Question: I need to print a BMP file to USB printer using commands.
C++ signature is
'''
USB_API BOOL Usb_WritePort(BOOL bUseBulkEndp, LPCVOID lpBuffer, DWORD dwNumberOfBytesToWrite,
LPDWORD lpNumberOfBytesWritten, LPOVERLAPPED lpOverlapped);
'''
This is my C# signature
'''
[DllImport("usbRtb.dll", CallingConvention = CallingConvention.Cdecl)]
public static extern Boolean Usb_WritePort(bool bUseBulkEndp, IntPtr lpBuffer, UInt32 nNumberOfBytesToWrite,
out UInt32 lpNumberOfBytesWritten, [In] ref NativeOverlapped lpOverlapped);
'''
I tried
'''
update = Usb_UpdateConnection(0, ref out1, ref out2);
char[] files = System.Text.Encoding.ASCII.GetString(File.ReadAllBytes(@"D:\mailman.BMP")).ToCharArray();
update = Usb_UpdateConnection(0, ref out1, ref out2);
byte[] pr = Encoding.BigEndianUnicode.GetBytes(files);
intpt = Marshal.StringToCoTaskMemAnsi("BMP" + ASCIIEncoding.ASCII.GetString(pr));
count = (UInt32)pr.Count() + 4;
var read = Usb_WritePort(true, intpt, count, out written, ref natOverlap0);
'''
Attaching printer manual BMP image print command section:
C++ SDK Documentation:
Syntax:
'''
BOOL Usb_WritePort (BOOL bUseBulkEndp,
LPCVOID lpBuffer,
DWORD dwNumberOfBytesToWrite,
LPDWORD lpNumberOfBytesWritten,
LPOVERLAPPED lpOverlapped);
'''
Writes data to the currently selected device over the specified output endpoint.
Connection needs to have first been established with Usb_UpdateConnection() API.
Operation is similar to using WriteFile() in both synchronous and asynchronous modes with overlapped structure.
Set parameter to TRUE to write data over BULK OUT endpoint, to FALSE to write over INTERRUPT OUT endpoint
Pointer to the buffer that contains the data to write to the device.
Number of bytes to write to the device. This number must be less than or equal to the size, in bytes, of data buffer
Pointer to the variable that receives the number of bytes effectively written to the device.
Optional pointer to an OVERLAPPED structure, which is used for asynchronous operations. If this parameter is specified, Usb_WritePort immediately returns, and the event is signaled when the operation is complete.
TRUE if write operation succeeds, FALSE otherwise. If FALSE, user may call GetLastError() to get additional information
Printer prints nothing.
Please help me to solve this.
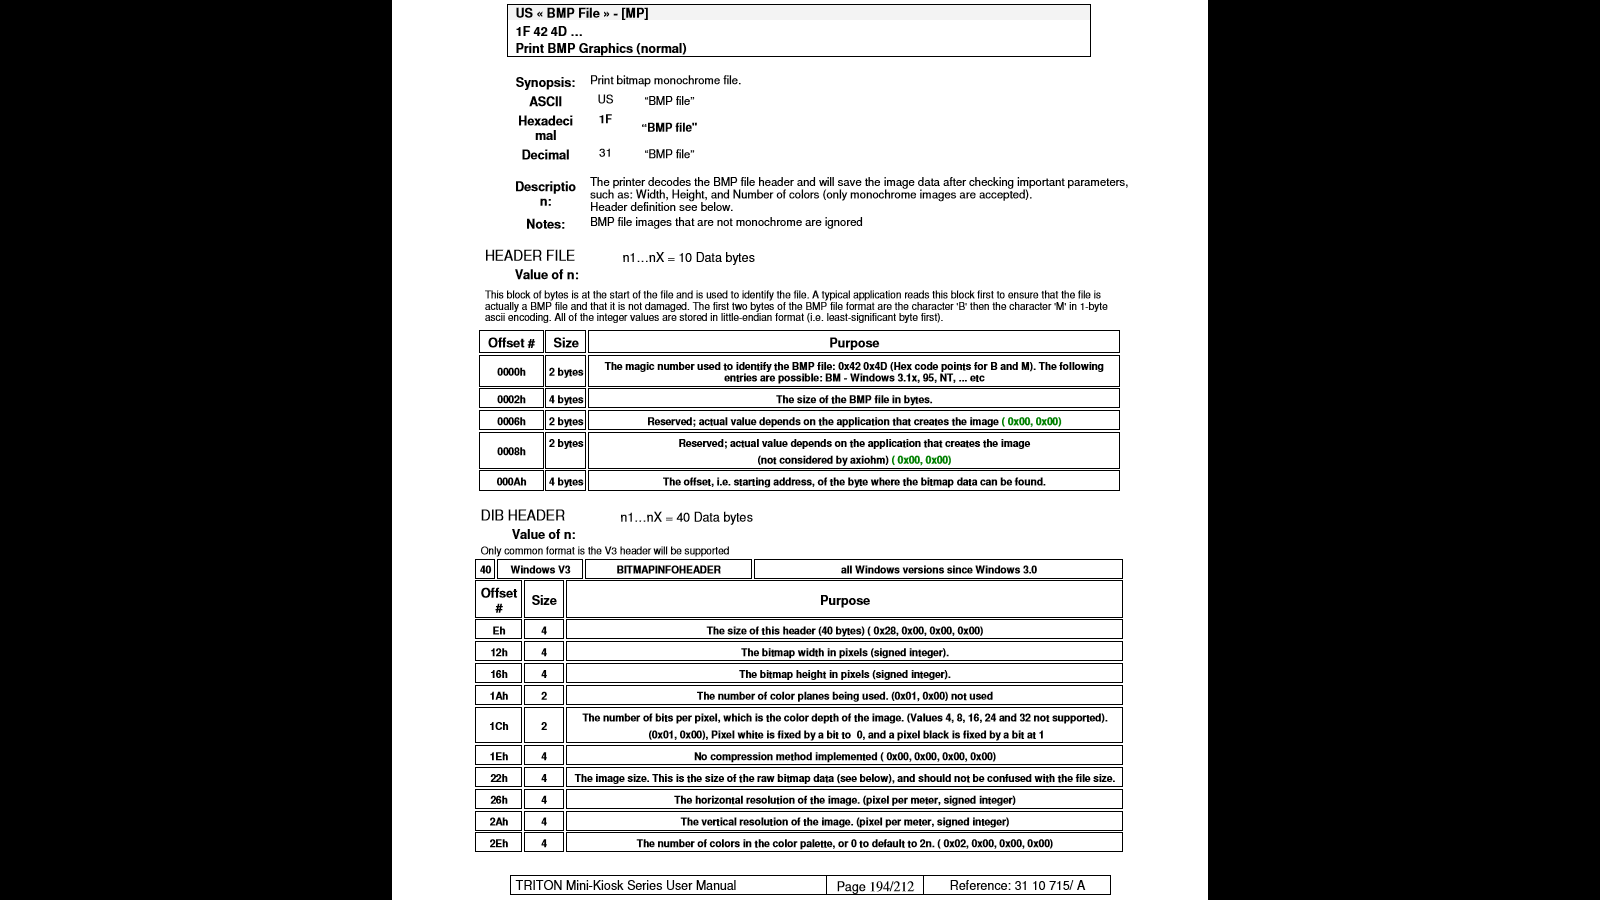
Answer: '''
Marshal.StringToCoTaskMemAnsi("BMP" + ASCIIEncoding.ASCII.GetString(pr));
'''
Your code is not close to correct, using ASCIIEncoding is quite wrong. The bitmap contains byte values that cannot be represented in ASCII. First thing you need to do is change the pinvoke declaration, the 2nd argument needs to be byte[] and you would be wise to avoid overlapped I/O since that requires a lot more pinvoke. So:
'''
[DllImport("usbRtb.dll", CallingConvention = CallingConvention.Cdecl)]
public static extern Boolean Usb_WritePort(
bool bUseBulkEndp,
byte[] lpBuffer,
int nNumberOfBytesToWrite,
out int lpNumberOfBytesWritten,
IntPtr lpOverlapped
);
'''
Next thing you need to do is pay close attention to the actual bitmap. The manual demands that this is a monochrome bitmap, that is not so easy to come by these days. But you can still create one with MSPaint, start with something very small and use File + Save As, change the "Save as type" setting to "Monochrome Bitmap (*.bmp, *.dib)".
Next you need to create the proper byte[] before you call the function. It needs to resemble this:
'''
using (var fs = new FileStream(path, FileMode.Open, FileAccess.Read, FileShare.Read)) {
byte[] inpt = new byte[fs.Length + 1];
inpt[0] = 0x1f;
fs.Read(inpt, 1, (int)fs.Length);
int written;
bool ok = Usb_WritePort(true, inpt, inpt.Length, out written, IntPtr.Zero);
if (!ok || written != inpt.Length) throw new Exception("USB write failed");
}
'''